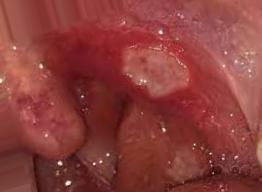
Condition: Mouth Ulcer